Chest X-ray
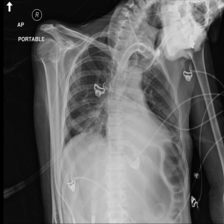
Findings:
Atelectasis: positive
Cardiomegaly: negative
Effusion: negative
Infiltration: positive
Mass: negative
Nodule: negative
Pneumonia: negative
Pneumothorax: negative
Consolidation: negative
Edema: negative
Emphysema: negative
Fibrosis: negative
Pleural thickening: negative
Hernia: negative